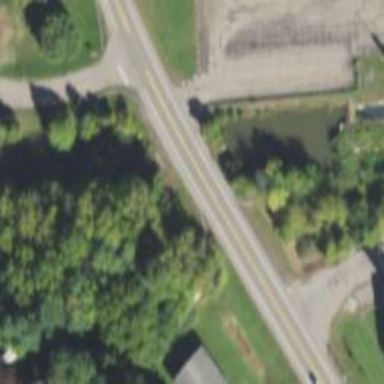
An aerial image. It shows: Culvert underpass for canal.